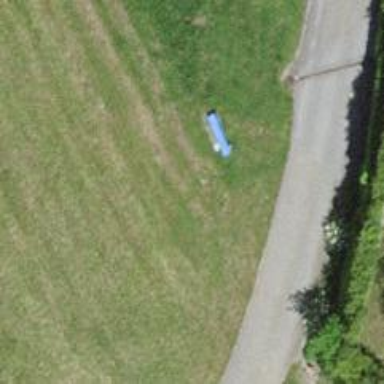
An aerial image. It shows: Bench.